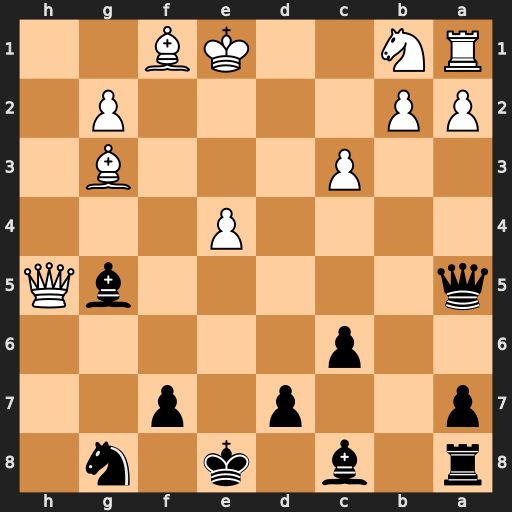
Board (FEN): r1b1k1n1/p2p1p2/2p5/q5bQ/4P3/2P3B1/PP4P1/RN2KB2
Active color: b
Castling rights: Qq
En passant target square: -
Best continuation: Bd2+ Nxd2 Qxh5